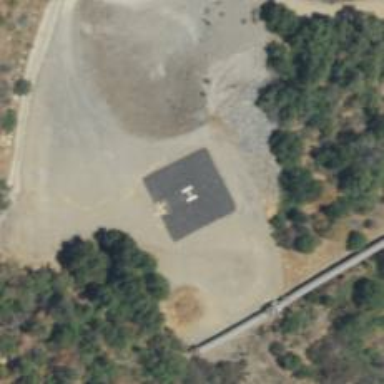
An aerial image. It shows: Image showing helipad at airport.